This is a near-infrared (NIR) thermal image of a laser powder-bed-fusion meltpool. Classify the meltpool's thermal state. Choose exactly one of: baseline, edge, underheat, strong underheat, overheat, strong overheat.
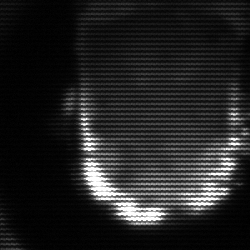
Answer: baseline